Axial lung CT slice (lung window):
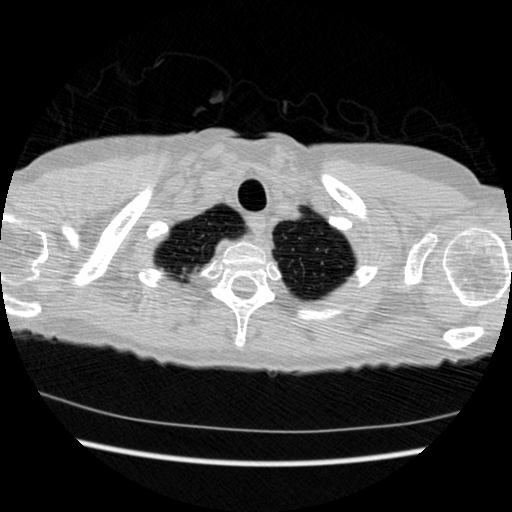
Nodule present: no